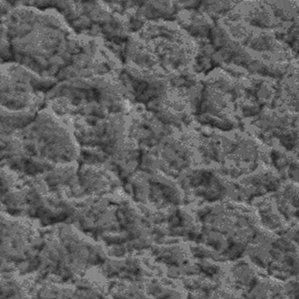
Label: frost